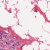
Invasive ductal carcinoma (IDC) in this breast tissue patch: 0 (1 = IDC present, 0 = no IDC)